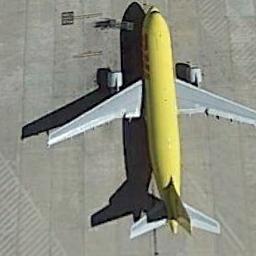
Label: airplane